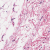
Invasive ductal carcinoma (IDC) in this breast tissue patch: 0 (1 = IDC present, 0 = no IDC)